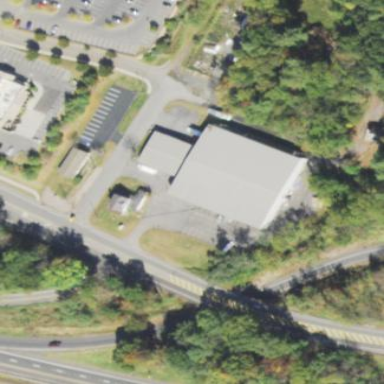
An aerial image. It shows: Warehouse building.